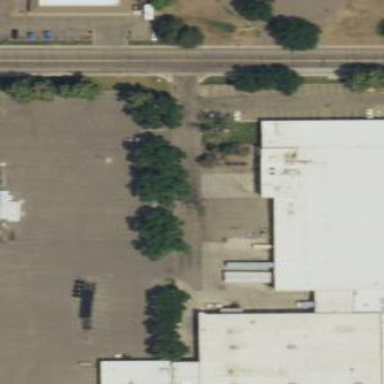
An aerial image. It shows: Retail building.